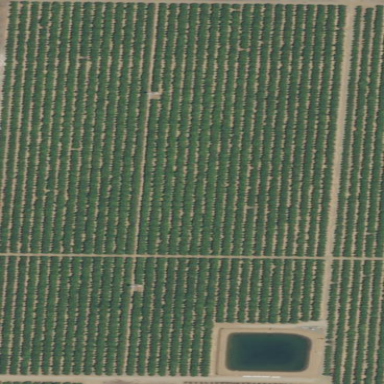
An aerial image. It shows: Orange orchard with rows of orange trees.